Question: What is the result of this measurement?
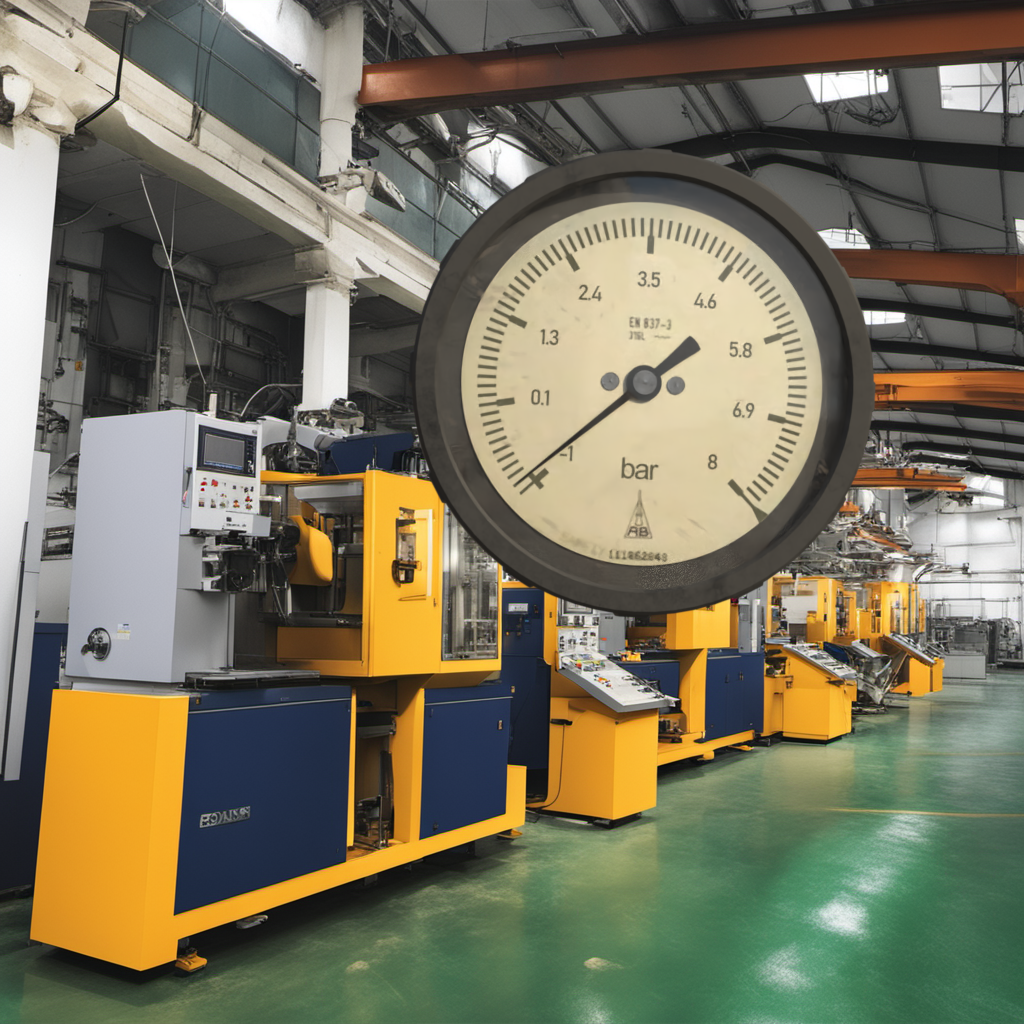
Answer: The result is -0.84
Question: What is the range of the measurement shown in the image?
Answer: The range is from -1 to 8
Question: What is the minimum and maximum reading range of this measurement?
Answer: The minimum value is -1 and the maximum value is 8